Field crop: maize
Growth stage: 2
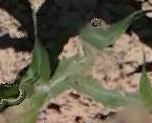
Species: maize